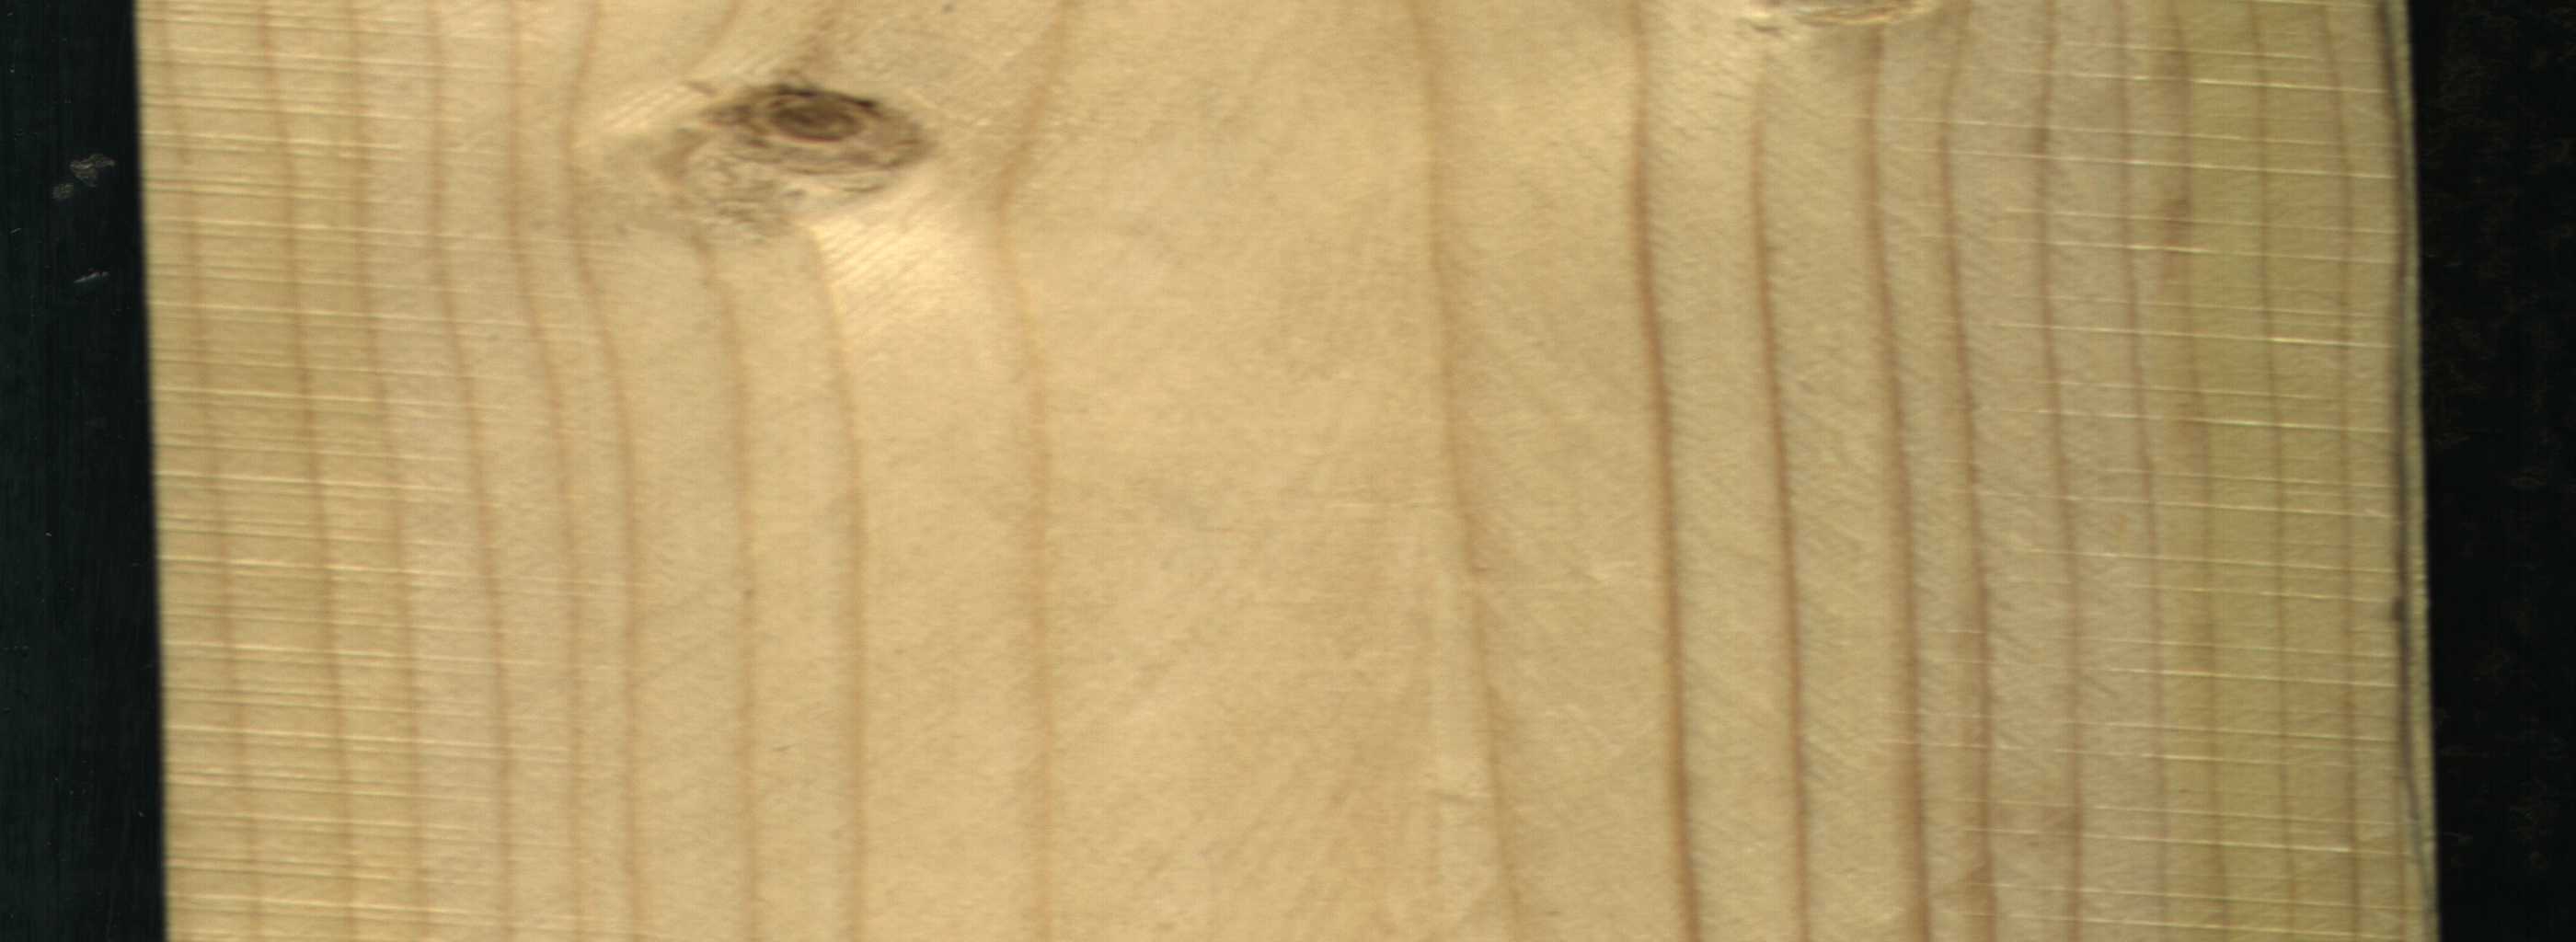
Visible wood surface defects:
knot_with_crack
knot_with_crack
Live_Knot